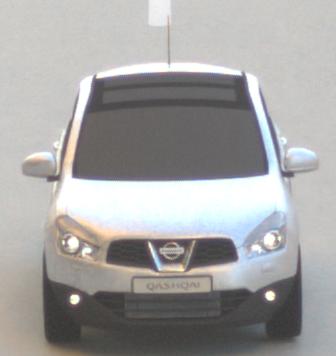
Make: Nissan
Model: Qashqai 1.6
Detailed model: Qashqai (J10)
Model produced from: 2010/03
Model produced until: 2010/08
Doors: 5
Color: white
Road condition: dry road
Daytime: sunrise or sunset
Contrast: medium contrast